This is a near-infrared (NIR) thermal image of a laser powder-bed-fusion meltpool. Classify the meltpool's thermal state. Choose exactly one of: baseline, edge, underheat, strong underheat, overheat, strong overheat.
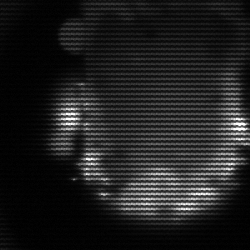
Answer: baseline